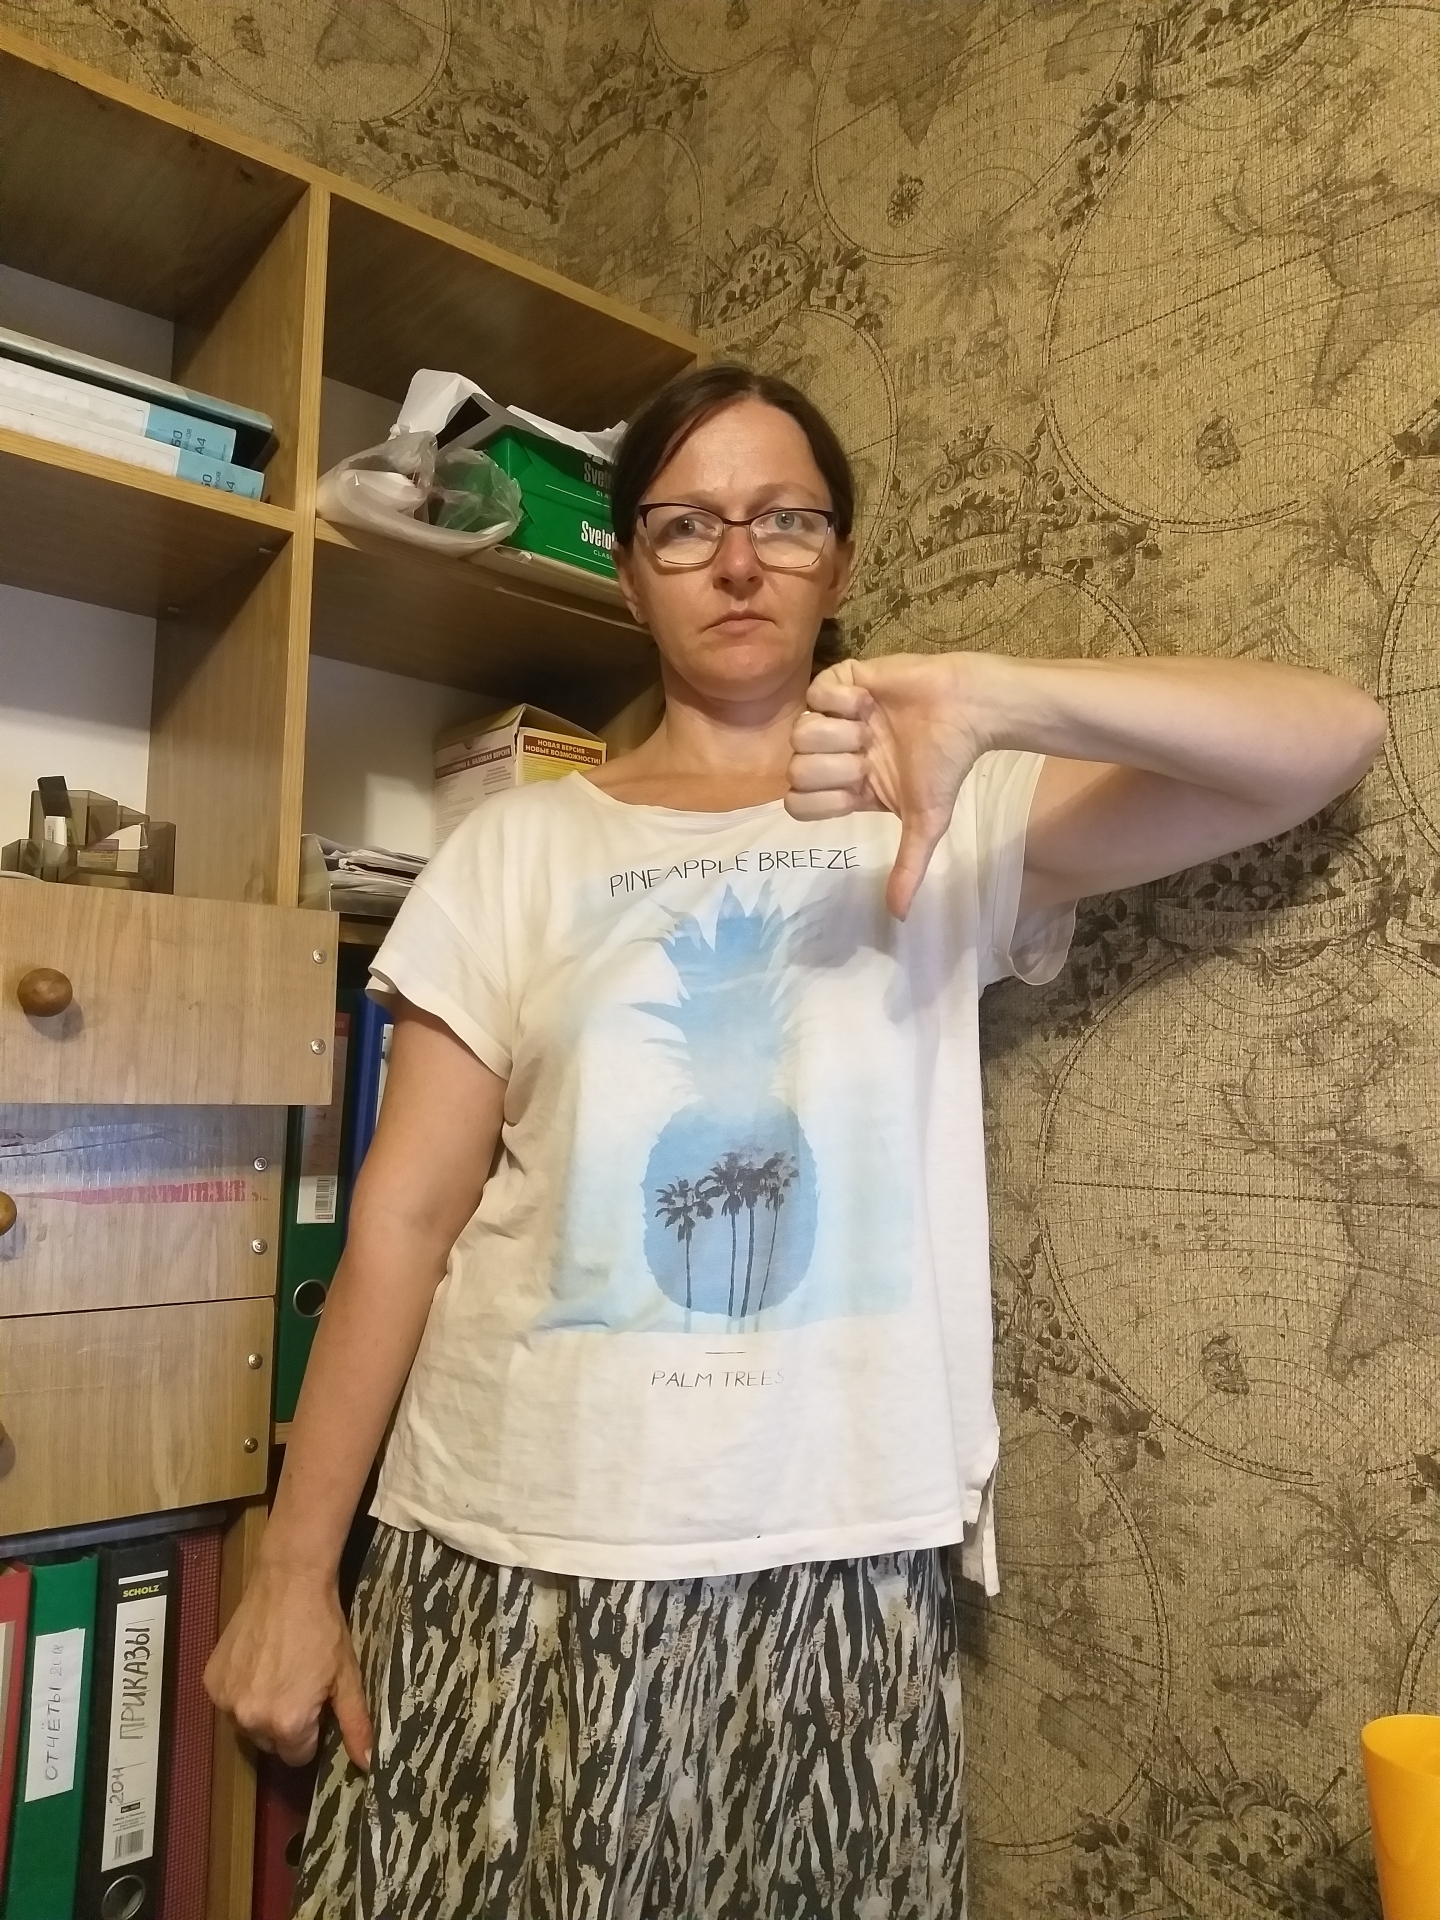
Label: clear